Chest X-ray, PA view. Patient: 78 years old, sex M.
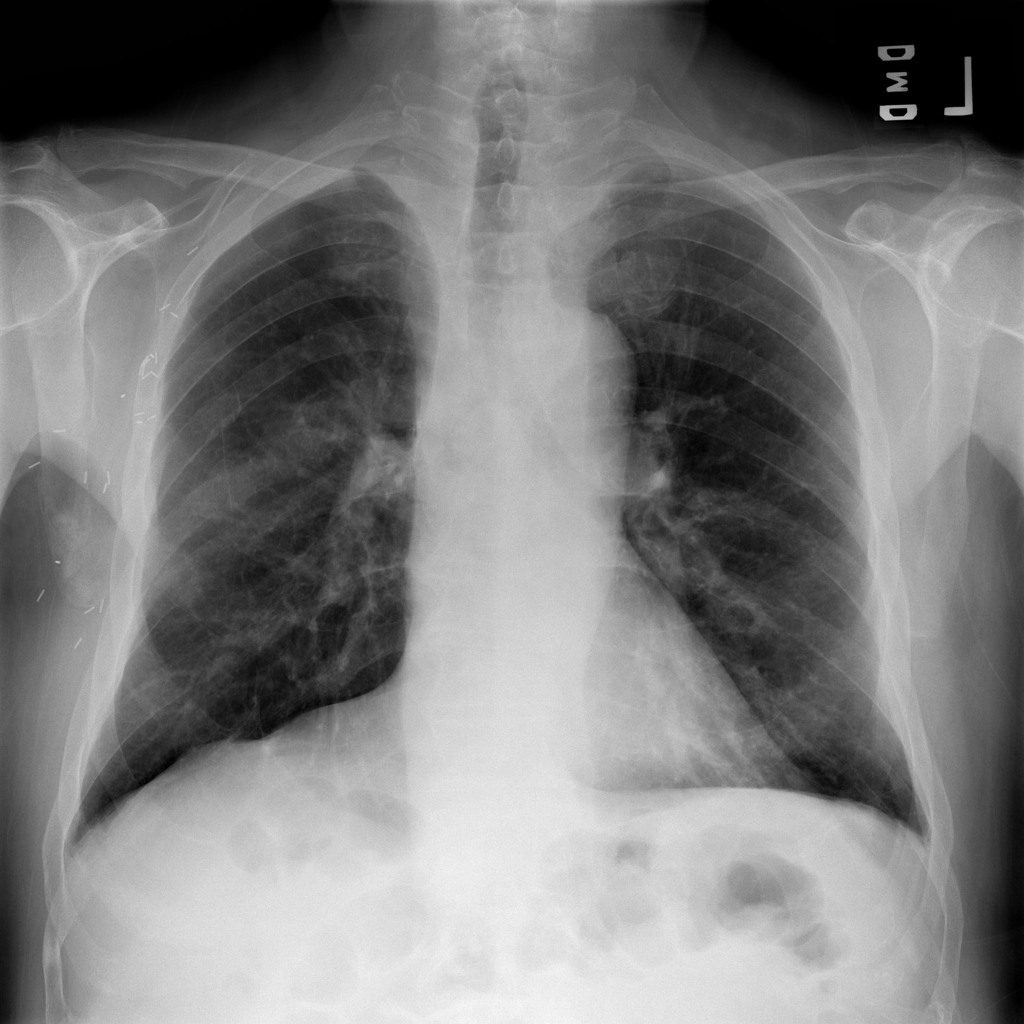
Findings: No Finding